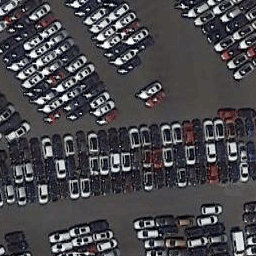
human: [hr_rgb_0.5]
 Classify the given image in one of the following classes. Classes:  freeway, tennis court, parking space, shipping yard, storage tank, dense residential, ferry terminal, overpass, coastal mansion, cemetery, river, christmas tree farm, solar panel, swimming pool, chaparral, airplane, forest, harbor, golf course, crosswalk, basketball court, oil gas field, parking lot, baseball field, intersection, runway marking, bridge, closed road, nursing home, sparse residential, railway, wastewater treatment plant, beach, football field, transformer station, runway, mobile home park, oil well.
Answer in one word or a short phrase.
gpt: parking lot